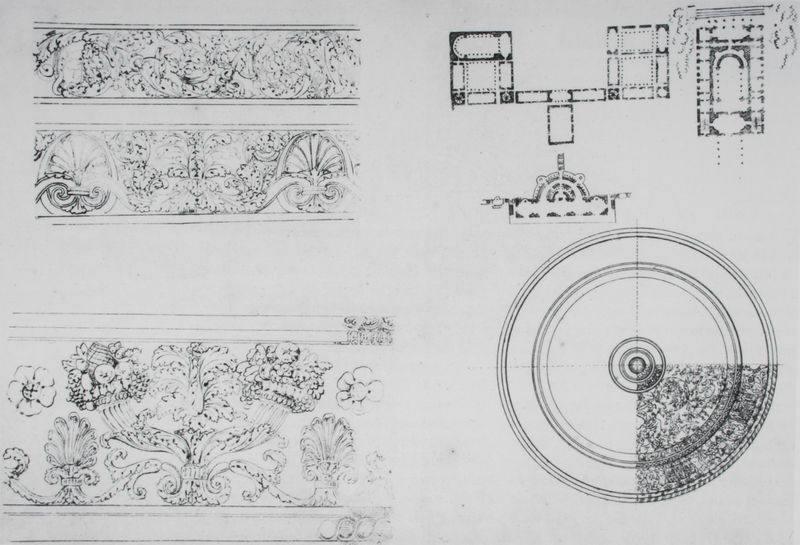
Titel: Ornament- und Grundriss-Studien
Künstler: Friedrich von Gärtner
Standort: München
Institution: Architekturmuseum der Technischen Universität
Schlagwörter: blätter, dunkel, weiß, blume, blumen, grau, schwarz, skizze, säule, säulen, zeichnung, zimmer, anlage, blüte, blüten, gebäude, haus, park, rosen, schloss, fächer, muster, ornament, architektur, band, kirche, blatt, girlande, pflanzen, kreis, oval, rund, turm, garten, ranken, relief, bogen, italien, studie, grafik, graphik, linien, saal, rad, dekoration, detail, dekor, floral, ornamente, verzierung, stuck, farn, ring, striche, umriss, rechtecke, innenhof, linie, schnitt, schwarzweiss, radierung, buchstaben, strich, kreise, bleistift, entwurf, ranke, studien, fries, viertelkreis, villa, sims, struktur, konstruktion, vorhof, plan, waagerecht, muschel, fresko, bänder, entwürfe, borde, skizzen, doppelkreis, ornamentik, querschnitt, design, bahnen, kirsche, details, basilika, friese, grundriss, verziehrung, schwaz, aufriss, zeichnungen, architekturzeichnung, profanbau, bauplan, enfilade, lageplan, rocaille, grundrisse, planung, lage, architektonisch, viertel, abside, linden, skizziert, stdien, tapetenentwürfe, textilentürfe, gaten, ?, entwüre, grundschnitt, grundtiss